Field crop: maize
Growth stage: 2
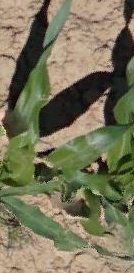
Species: maize